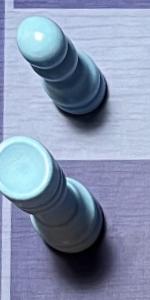
Label: Rook_White